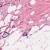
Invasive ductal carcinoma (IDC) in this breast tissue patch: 1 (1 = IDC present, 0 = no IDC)